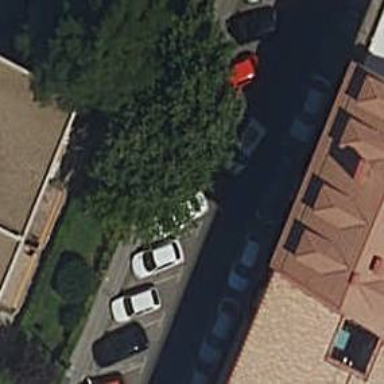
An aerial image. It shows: Parking lane designated for parking.